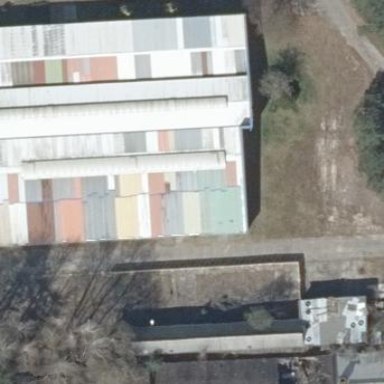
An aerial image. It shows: Industrial building.